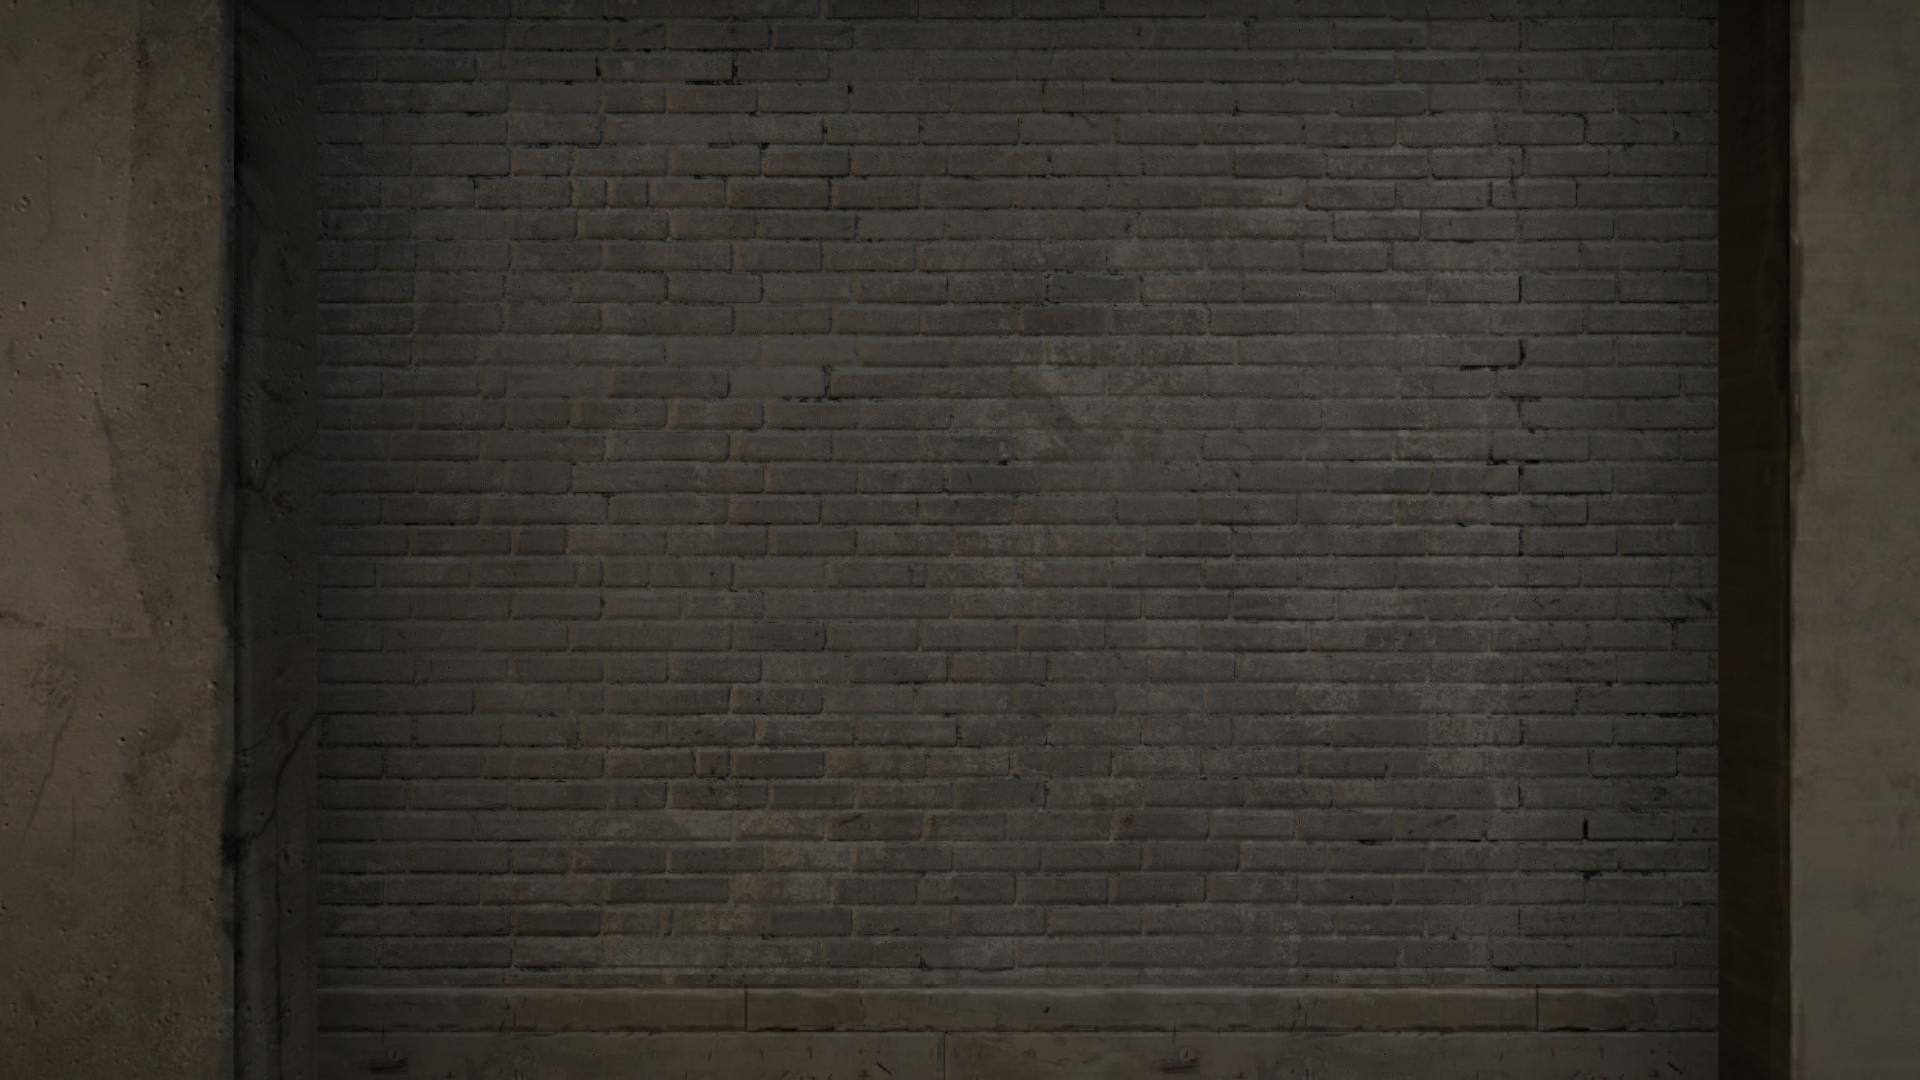
Map: de_train